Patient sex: M
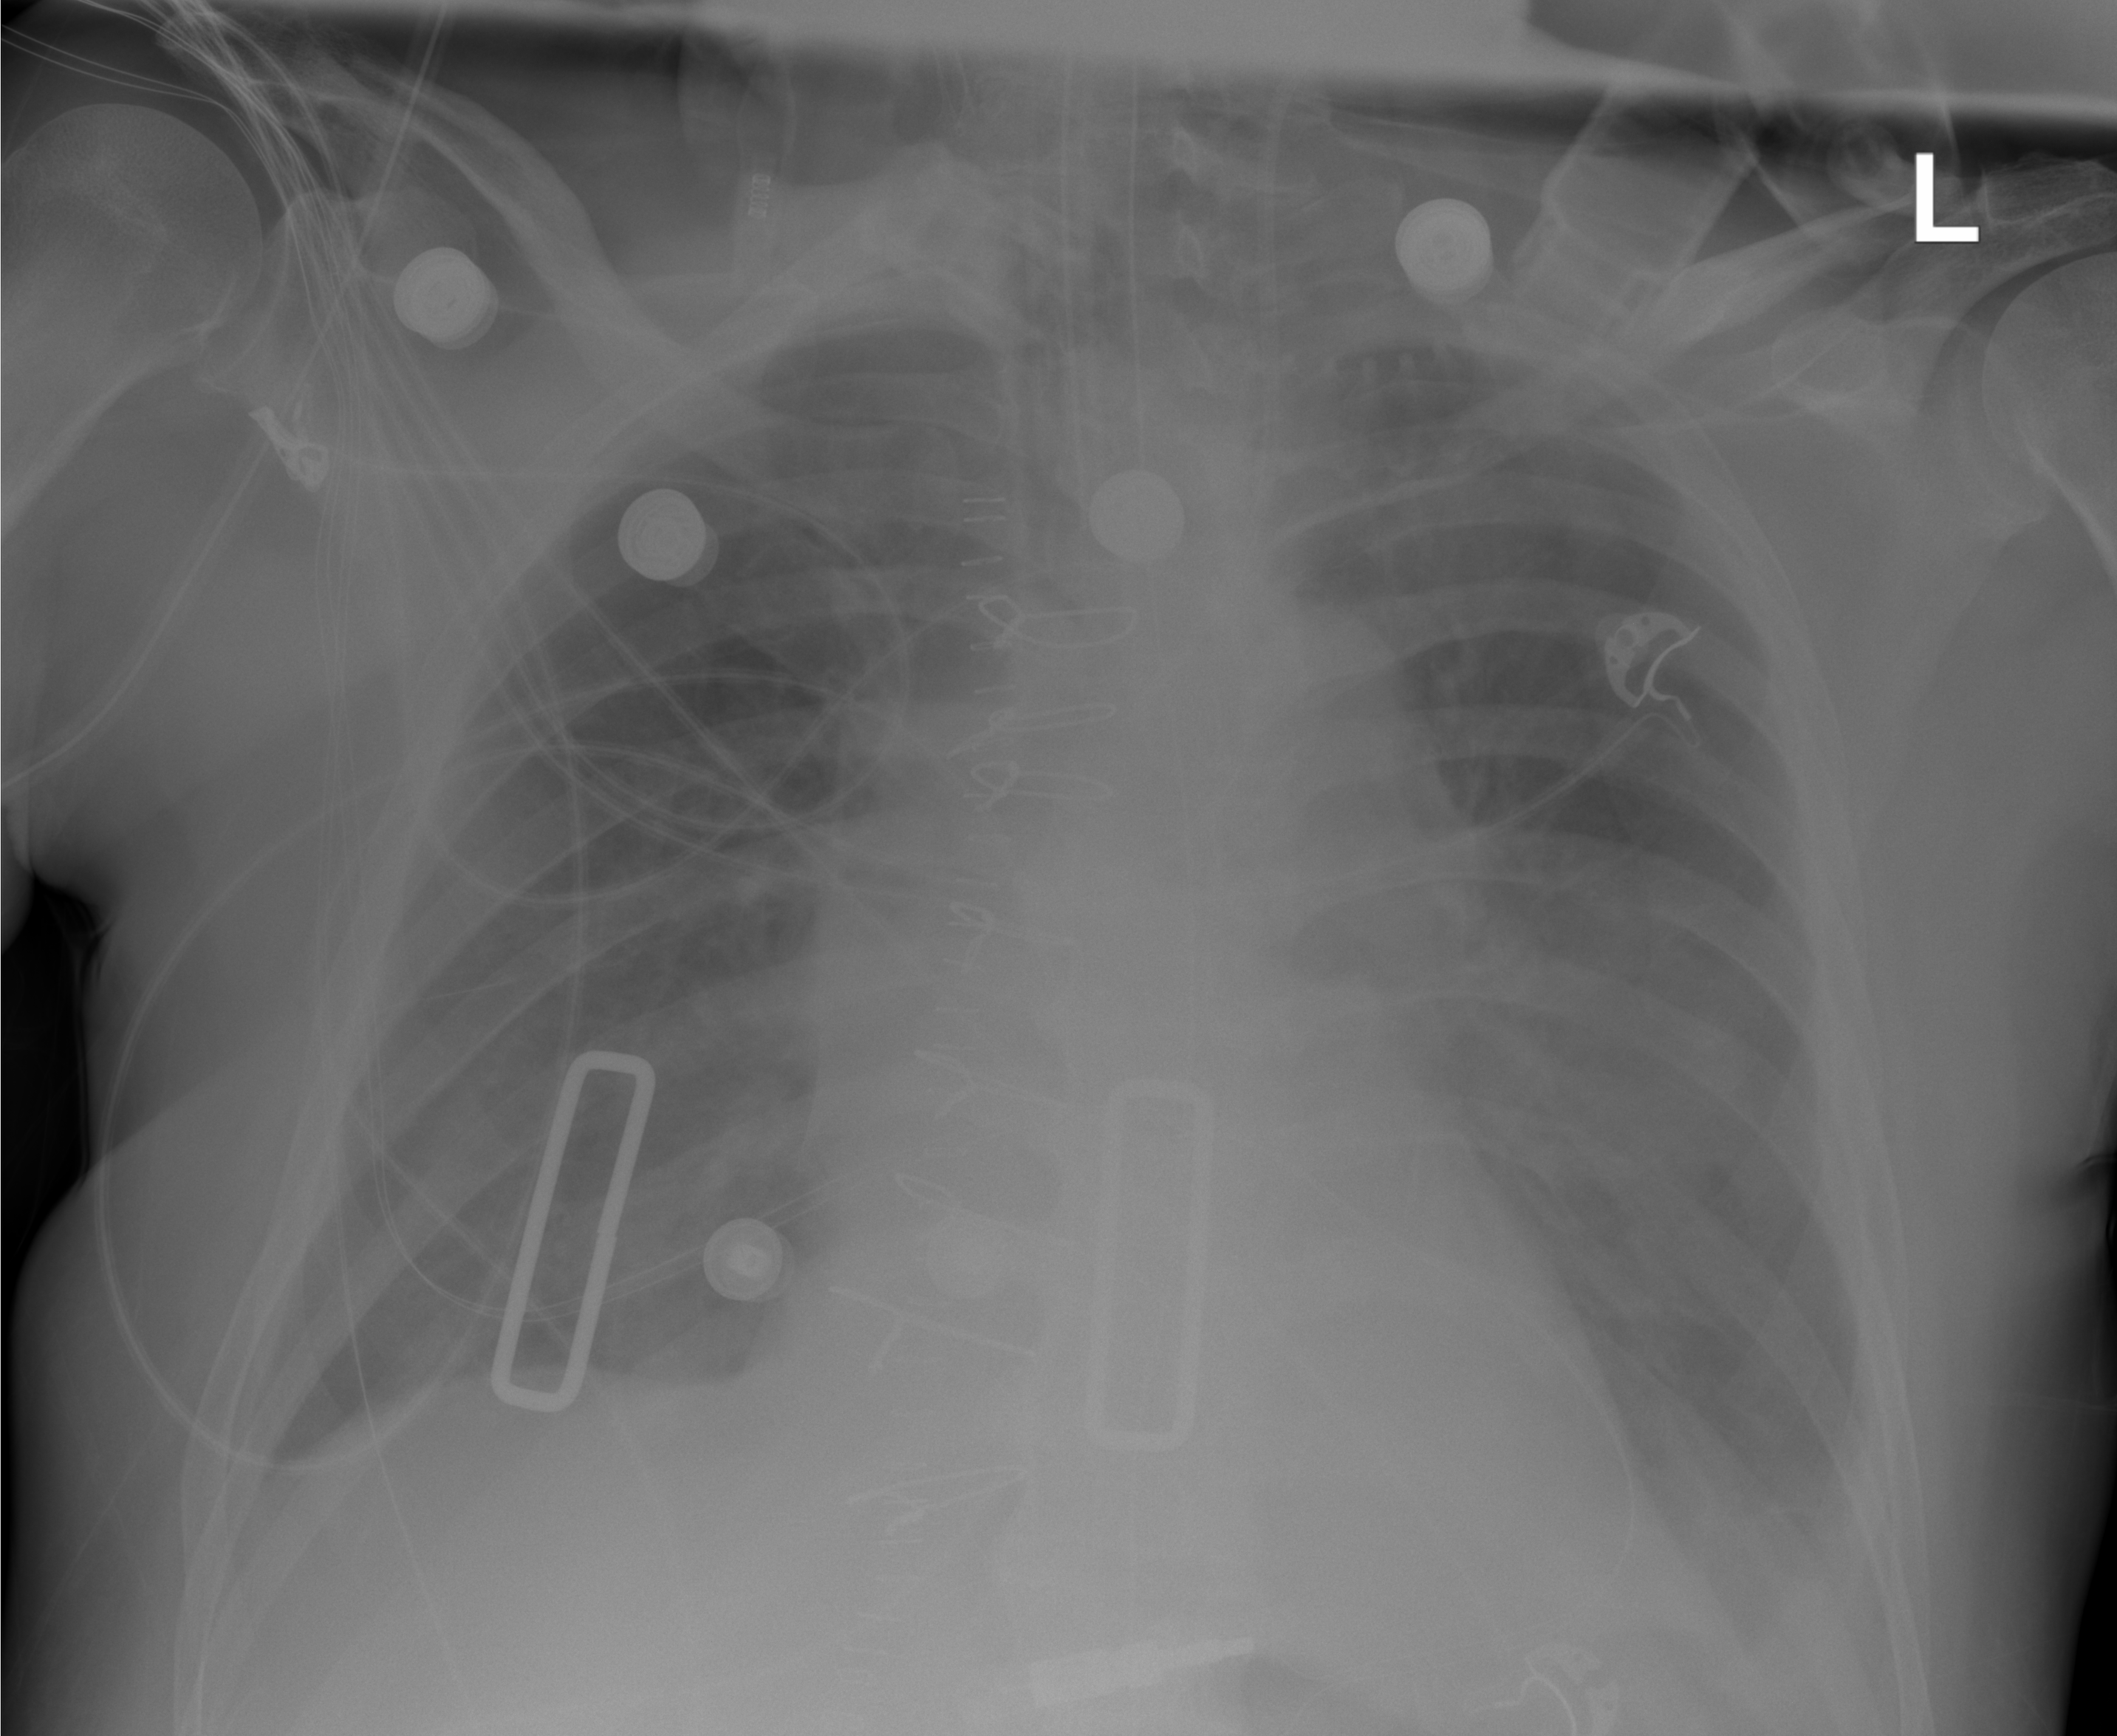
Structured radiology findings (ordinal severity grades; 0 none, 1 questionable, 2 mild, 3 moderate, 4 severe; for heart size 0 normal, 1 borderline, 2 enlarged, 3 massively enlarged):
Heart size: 0
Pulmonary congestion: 0
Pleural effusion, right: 0
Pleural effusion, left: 2
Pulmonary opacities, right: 0
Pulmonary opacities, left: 0
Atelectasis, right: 1
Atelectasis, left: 1